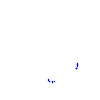
Particle: kaon